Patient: sex M, age 62
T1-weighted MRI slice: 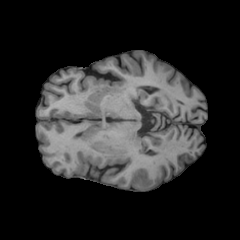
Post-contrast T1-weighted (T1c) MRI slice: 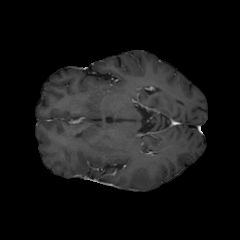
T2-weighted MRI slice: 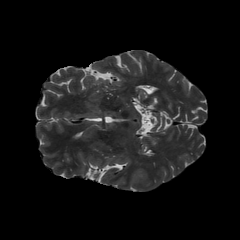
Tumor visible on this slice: no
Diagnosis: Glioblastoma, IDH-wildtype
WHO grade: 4